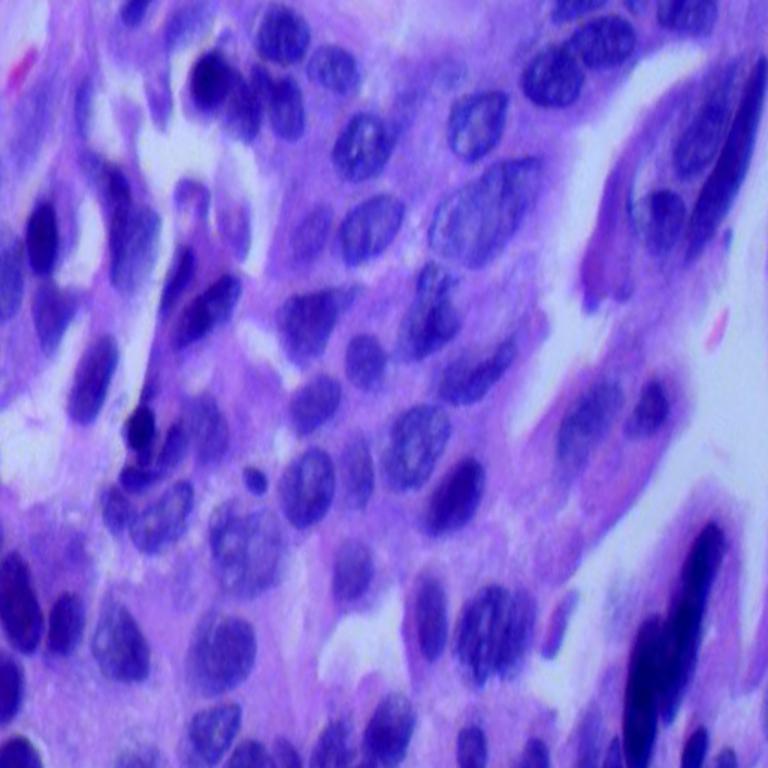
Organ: lung
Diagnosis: adenocarcinomas